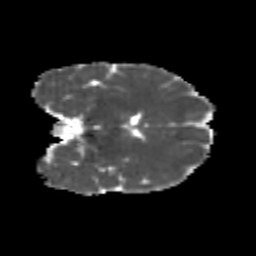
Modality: MD
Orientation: coronal
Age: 21
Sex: female
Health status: healthy
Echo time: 0.074 s